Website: macys
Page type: review-order
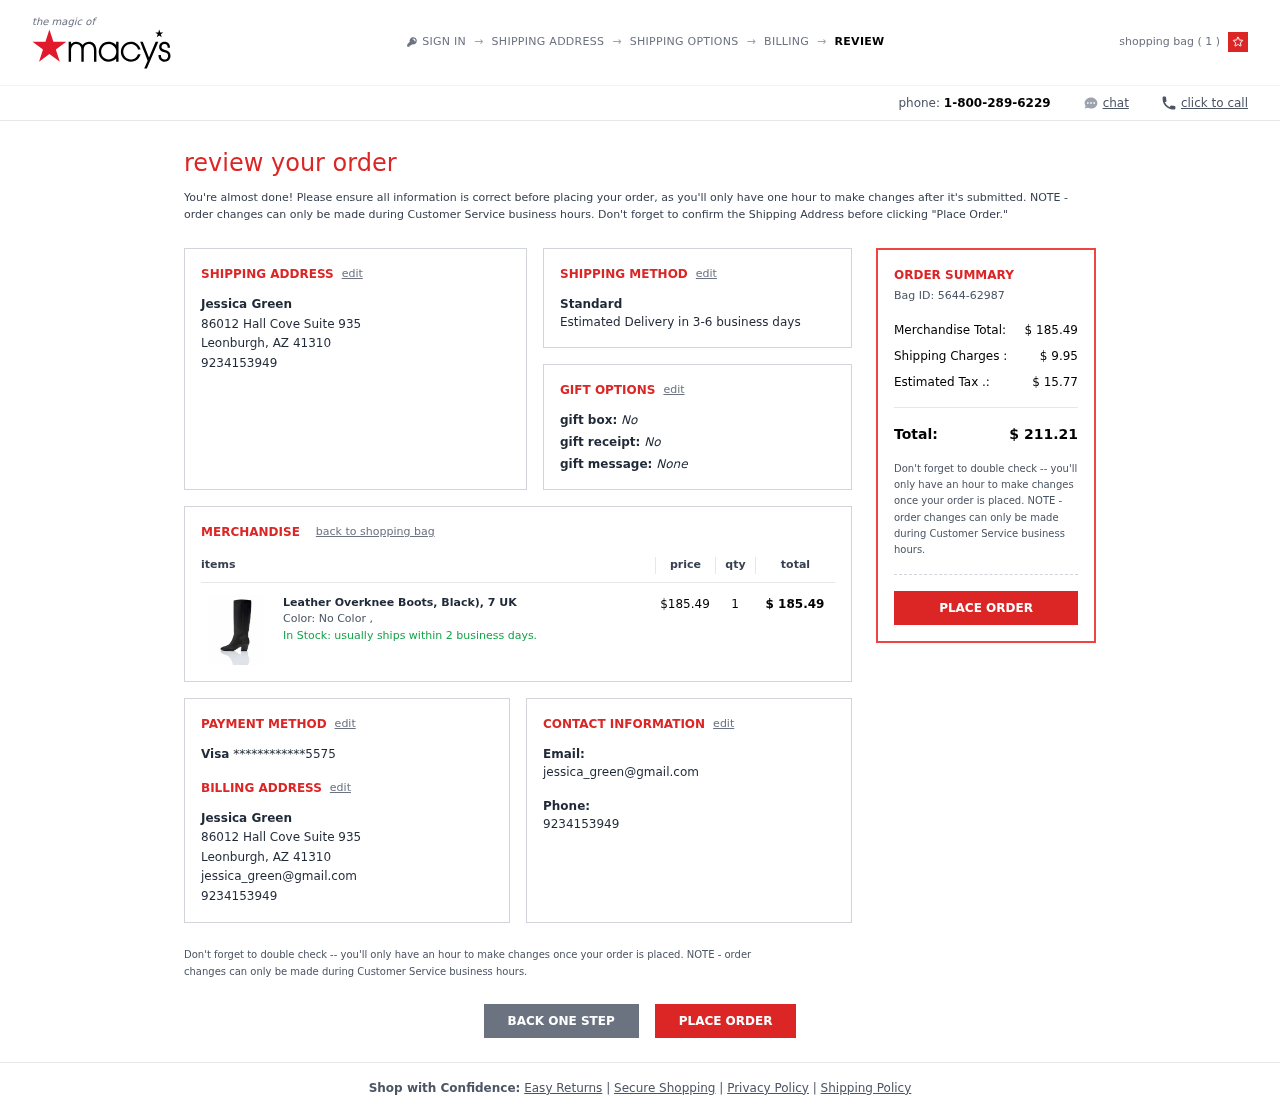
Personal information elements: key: PII_CARD_LAST4
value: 5575
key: PII_CARD_TYPE
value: Visa
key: PII_CITY
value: Leonburgh
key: PII_EMAIL2
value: jessica_green@gmail.com
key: PII_EMAIL3
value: jessica_green@gmail.com
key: PII_FULLNAME
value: Jessica Green
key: PII_FULLNAME2
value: Jessica Green
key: PII_PHONE
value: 9234153949
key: PII_PHONE2
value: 9234153949
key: PII_PHONE3
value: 9234153949
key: PII_POSTCODE
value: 41310
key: PII_STATE_ABBR
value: AZ
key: PII_STREET
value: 86012 Hall Cove Suite 935
Product elements: key: PRODUCT1_NAME
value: Leather Overknee Boots, Black), 7 UK
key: PRODUCT1_PRICE
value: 185.49
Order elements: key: ORDER_NUM_ITEMS
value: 1
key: ORDER_DELIVERY_DATE
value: Estimated Delivery in 3-6 business days
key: ORDER_SUBTOTAL
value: $ 185.49
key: ORDER_ID
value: Bag ID: 5644-62987
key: ORDER_SHIPPING_COST
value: $ 9.95
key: ORDER_TAX
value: $ 15.77
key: ORDER_TOTAL
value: $ 211.21